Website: walmart
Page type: review-order
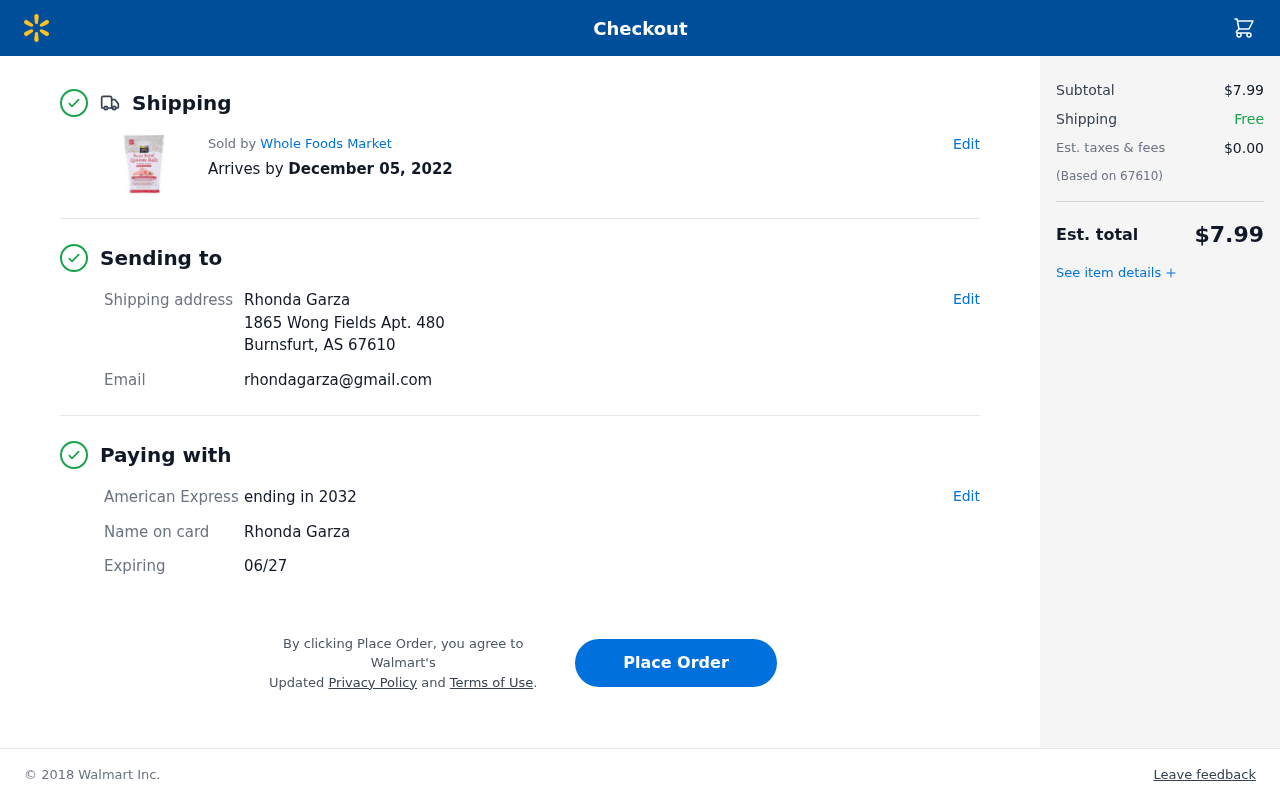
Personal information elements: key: PII_CARD_EXPIRY
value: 06/27
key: PII_CARD_LAST4
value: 2032
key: PII_CARD_TYPE
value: American Express
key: PII_CITY_STATE_ZIP
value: Burnsfurt, AS 67610
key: PII_EMAIL
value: rhondagarza@gmail.com
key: PII_FULLNAME
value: Rhonda Garza
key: PII_FULLNAME2
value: Rhonda Garza
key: PII_POSTCODE
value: (Based on 67610)
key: PII_STREET
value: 1865 Wong Fields Apt. 480
Product elements: key: PRODUCT1_BRAND
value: Whole Foods Market
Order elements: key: ORDER_DELIVERY_DATE
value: December 05, 2022
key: ORDER_SUBTOTAL
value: $7.99
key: ORDER_TAX
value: $0.00
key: ORDER_TOTAL
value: $7.99